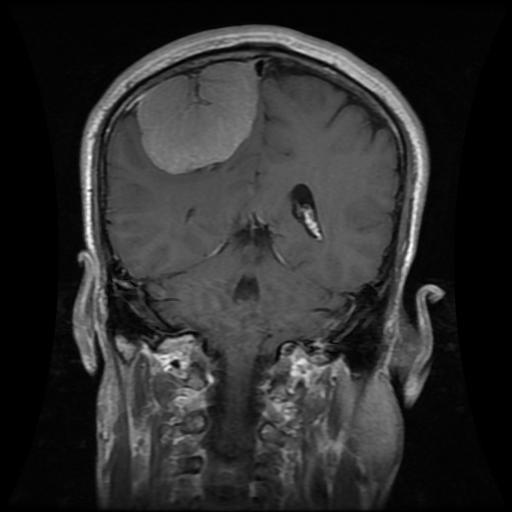
Label: meningioma